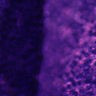
Metastatic tissue present: no